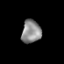
Tissue: prostate
Cell type: T cells
Senescence score: 0.3071
Nuclear area (px): 440
Mean DAPI intensity: 139.314